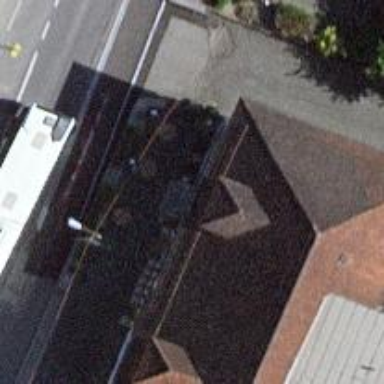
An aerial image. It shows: Restaurant.